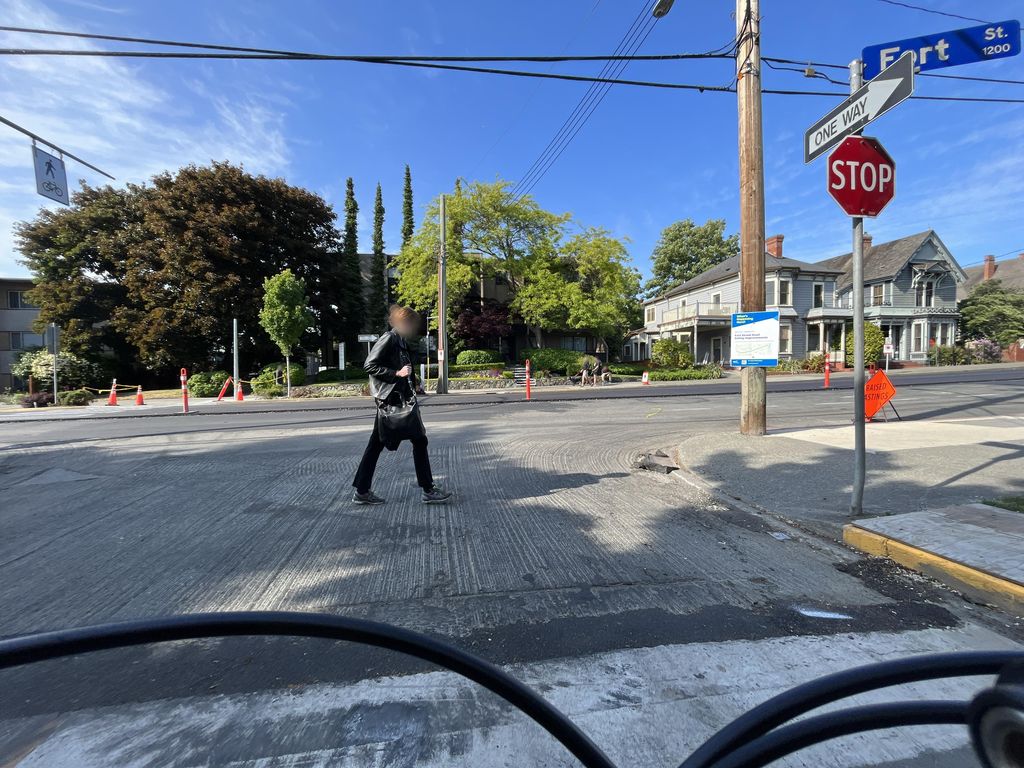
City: victoria